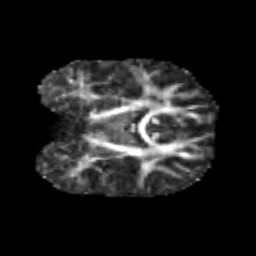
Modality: FA
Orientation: coronal
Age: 7
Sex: male
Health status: healthy